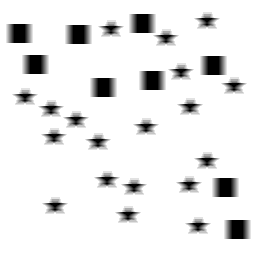
Squares: 9
Triangles: 0
Stars: 19
Total shapes: 28